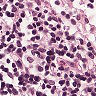
Metastatic tissue present: no